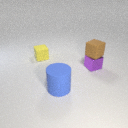
small purple metal cube below small brown rubber cube